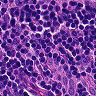
Metastatic tissue present: no